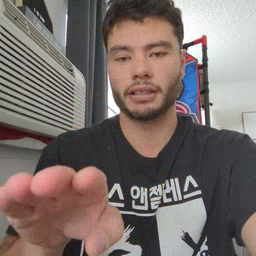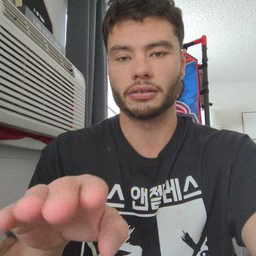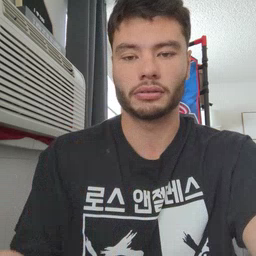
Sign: elephant